Interaction volume radius: 10 \u00c5
Interaction volume height: 25 \u00c5
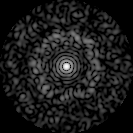
Disorder parameter: 0.8228